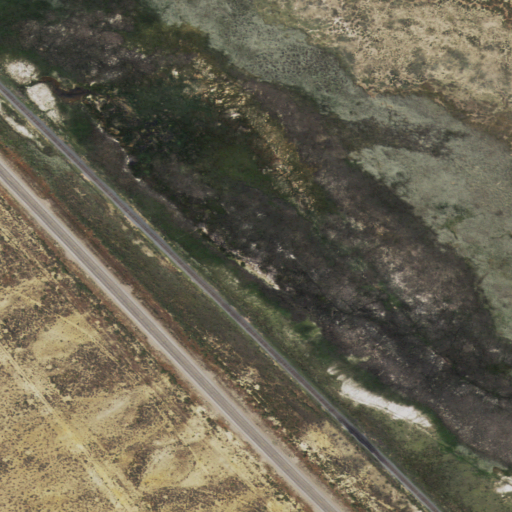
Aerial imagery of plain(s) in Wyoming named Threemile Meadow containing herbaceous wetlands, shrub, woody wetlands, low intensity development, open development, and medium intensity development